The image is the raw time-domain waveform of a rolling-element bearing's vibration signal. Determine the bearing's health state. Answer with exactly one of: normal, inner_race, outer_race, ball.
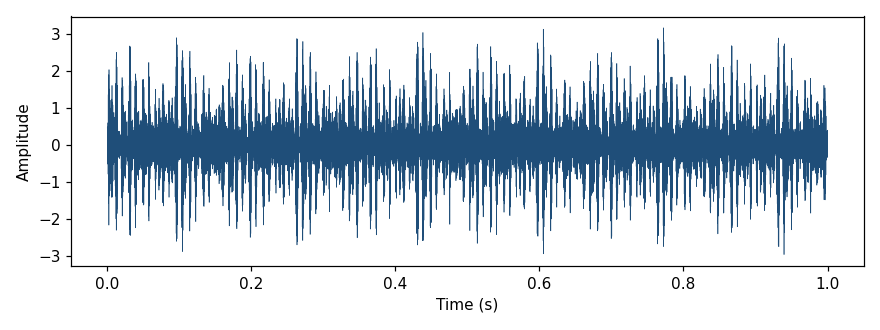
Answer: outer_race